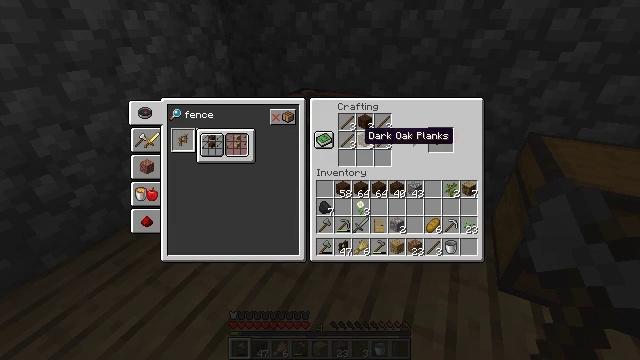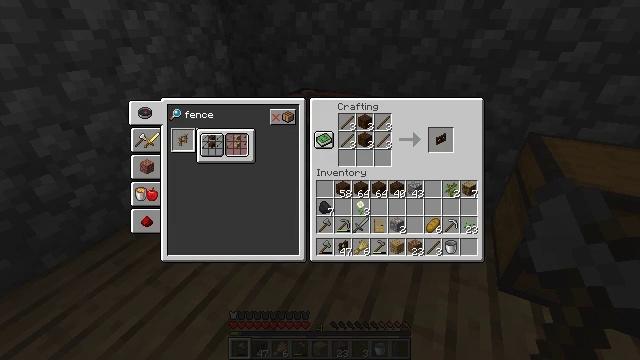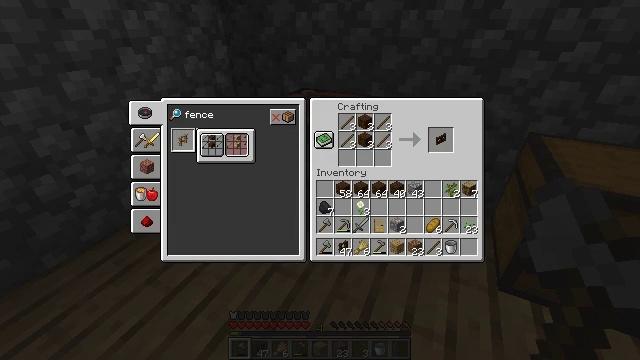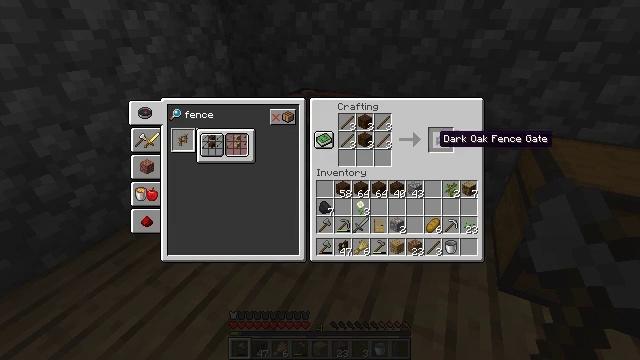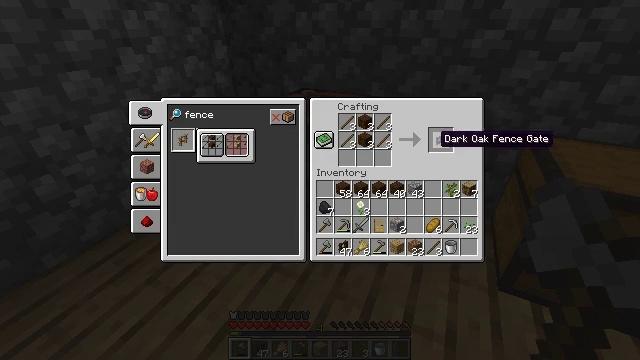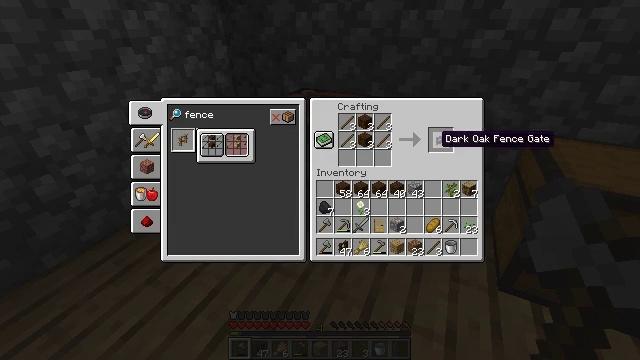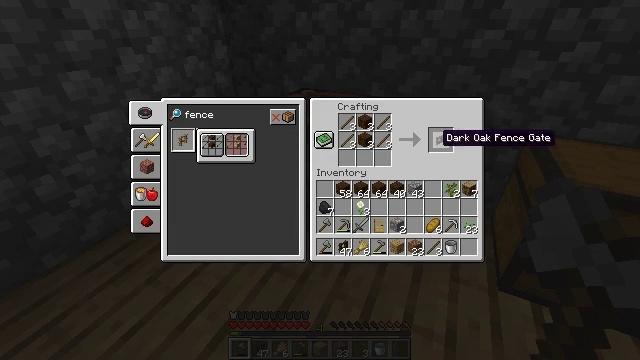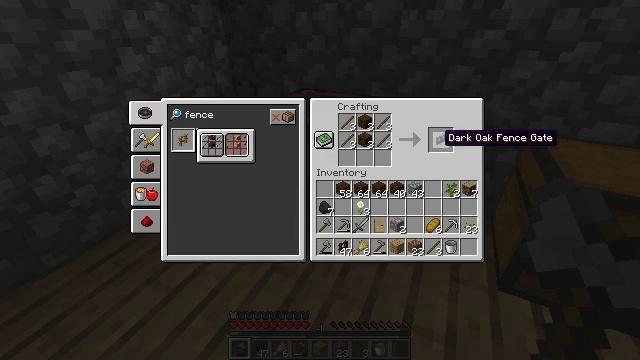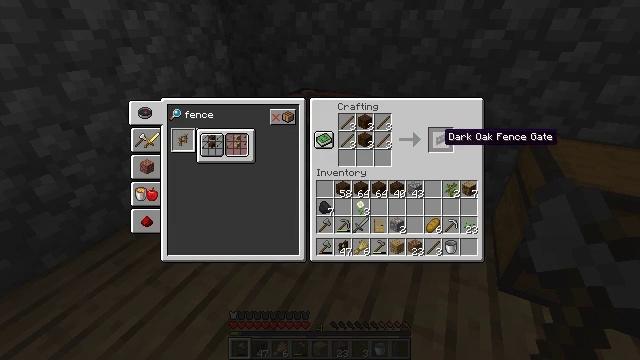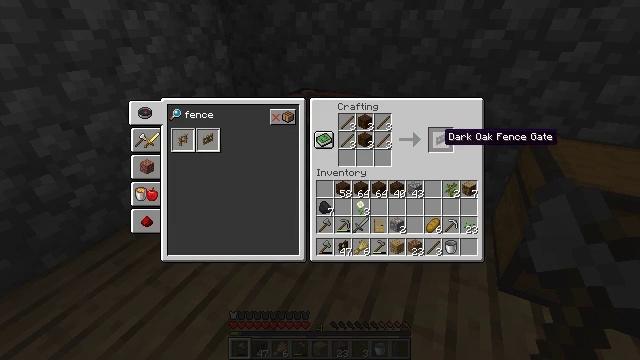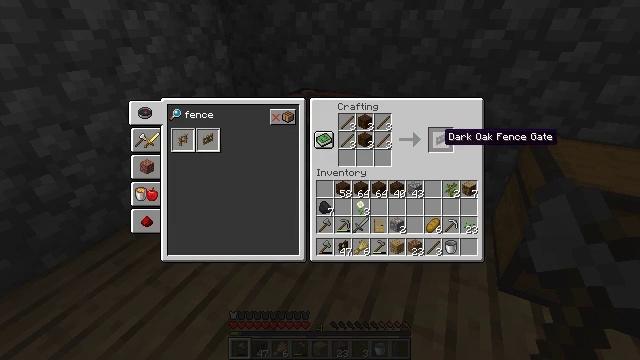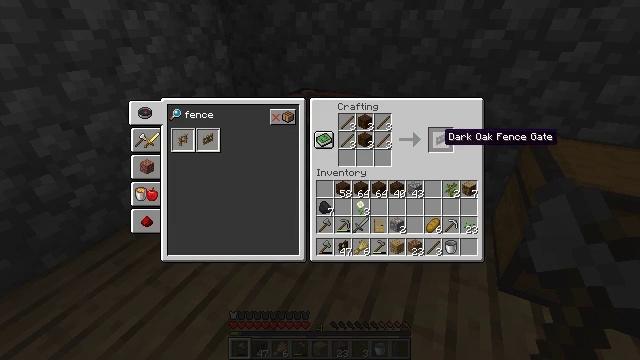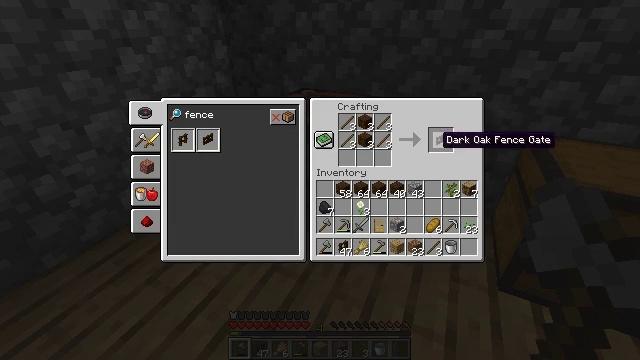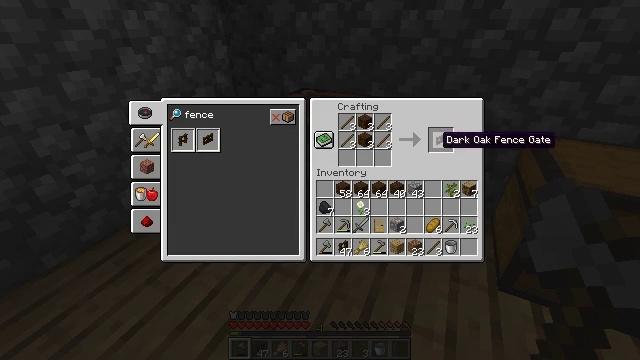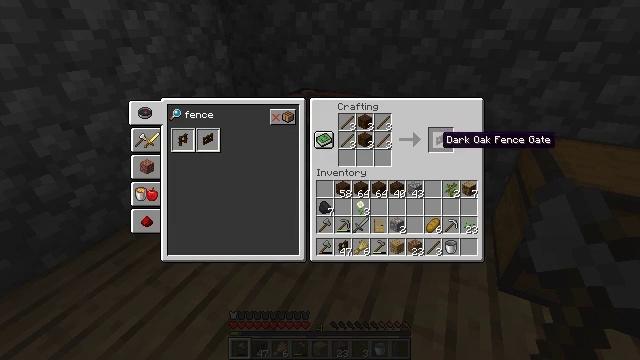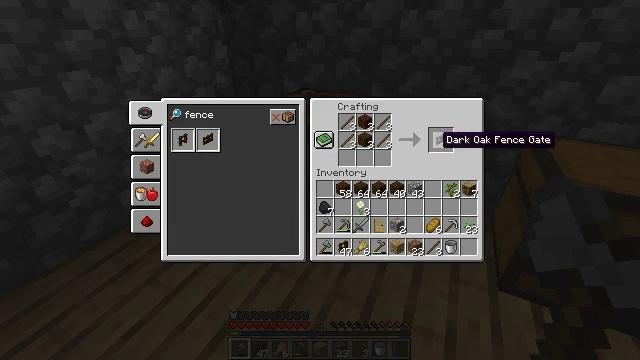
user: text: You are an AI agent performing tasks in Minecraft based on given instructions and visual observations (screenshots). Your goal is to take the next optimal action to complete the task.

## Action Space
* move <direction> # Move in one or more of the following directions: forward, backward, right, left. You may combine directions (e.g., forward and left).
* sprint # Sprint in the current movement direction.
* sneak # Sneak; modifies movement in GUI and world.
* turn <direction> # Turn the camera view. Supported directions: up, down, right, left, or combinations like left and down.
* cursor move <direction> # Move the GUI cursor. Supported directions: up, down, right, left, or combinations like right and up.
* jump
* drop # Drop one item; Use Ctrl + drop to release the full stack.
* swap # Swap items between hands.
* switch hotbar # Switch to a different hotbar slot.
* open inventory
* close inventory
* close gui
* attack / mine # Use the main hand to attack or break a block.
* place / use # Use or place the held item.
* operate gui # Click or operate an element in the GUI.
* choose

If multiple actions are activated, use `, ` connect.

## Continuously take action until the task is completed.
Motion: motion action
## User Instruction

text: Combine dark oak planks and sticks to make a dark oak fence gate.
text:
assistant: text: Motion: cursor move right
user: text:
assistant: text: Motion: cursor move right
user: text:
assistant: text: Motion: cursor move right
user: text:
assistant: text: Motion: sneak
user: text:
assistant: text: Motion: sneak
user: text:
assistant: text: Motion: sneak
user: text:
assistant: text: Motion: sneak
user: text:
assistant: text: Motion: sneak
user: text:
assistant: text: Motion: sneak, operate gui
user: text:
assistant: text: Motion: sneak, operate gui
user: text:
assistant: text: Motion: sneak
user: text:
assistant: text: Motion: sneak
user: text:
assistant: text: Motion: sneak
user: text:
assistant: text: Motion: no_op
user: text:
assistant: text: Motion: no_op
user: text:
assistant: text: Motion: no_op
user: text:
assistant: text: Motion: no_op
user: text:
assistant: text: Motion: no_op
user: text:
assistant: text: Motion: no_op
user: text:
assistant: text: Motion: no_op
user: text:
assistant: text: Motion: no_op
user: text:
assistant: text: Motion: no_op
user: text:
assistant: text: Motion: no_op
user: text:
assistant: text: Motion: no_op
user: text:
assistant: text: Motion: no_op
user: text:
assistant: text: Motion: no_op
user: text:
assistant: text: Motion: no_op
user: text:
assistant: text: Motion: no_op
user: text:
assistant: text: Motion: no_op
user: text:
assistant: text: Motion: no_op